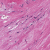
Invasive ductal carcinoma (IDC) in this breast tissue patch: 0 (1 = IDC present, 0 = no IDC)